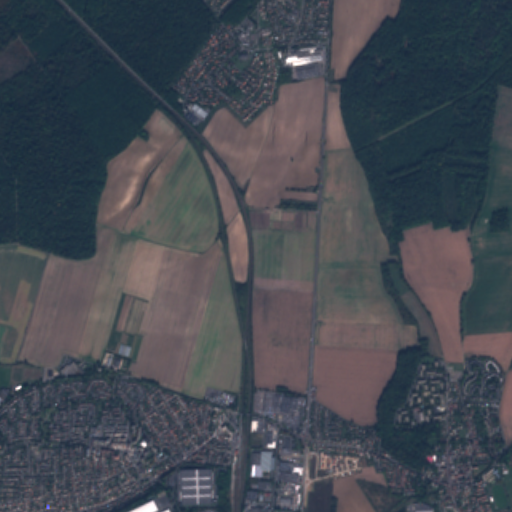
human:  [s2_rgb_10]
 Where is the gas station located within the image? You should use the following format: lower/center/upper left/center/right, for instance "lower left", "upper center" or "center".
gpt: The gas station is located in the lower center of the image.
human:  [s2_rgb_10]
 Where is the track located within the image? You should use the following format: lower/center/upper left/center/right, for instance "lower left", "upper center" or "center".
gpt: There is no track in the image.